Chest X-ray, PA view. Patient: 52 years old, sex M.
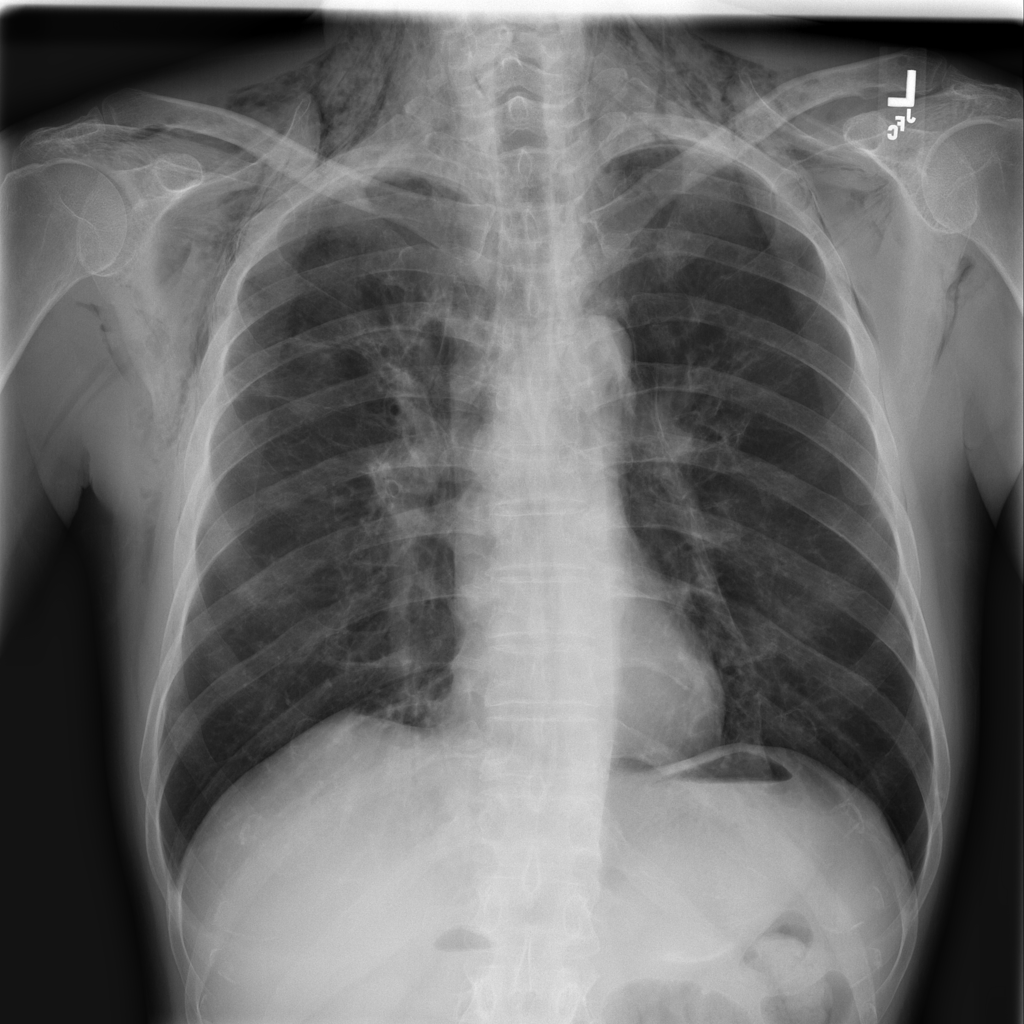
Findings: Emphysema, Pneumothorax